Question: Count the number of objects in the diagram.
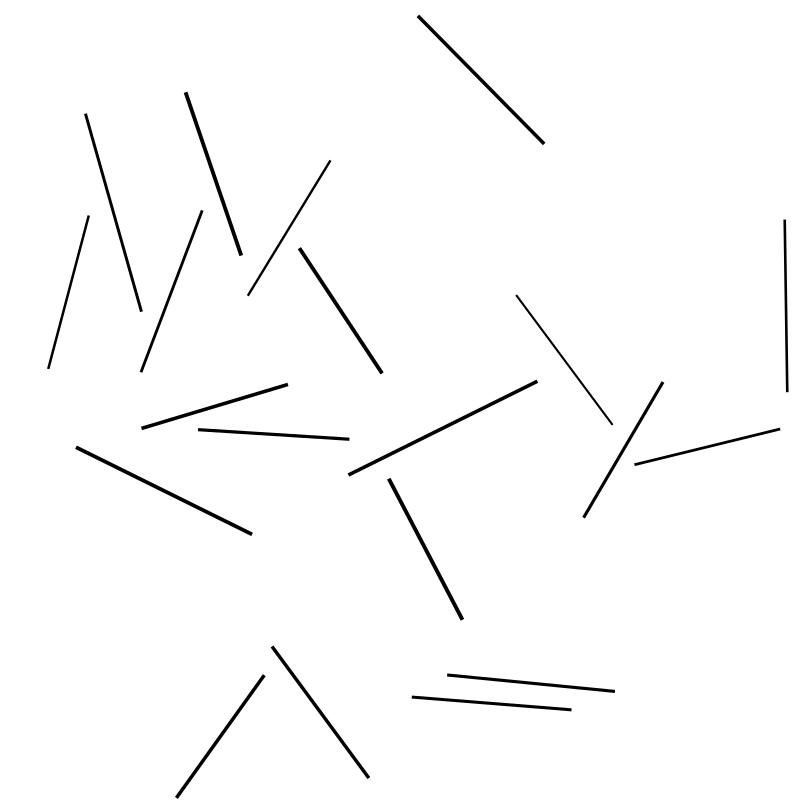
Answer: 20